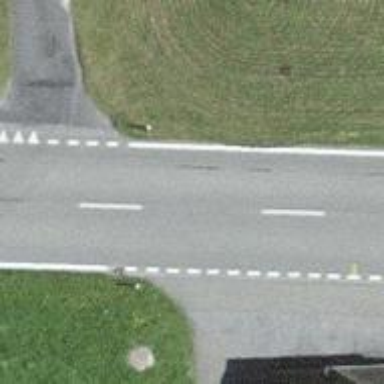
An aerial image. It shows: Bus stop along the road.